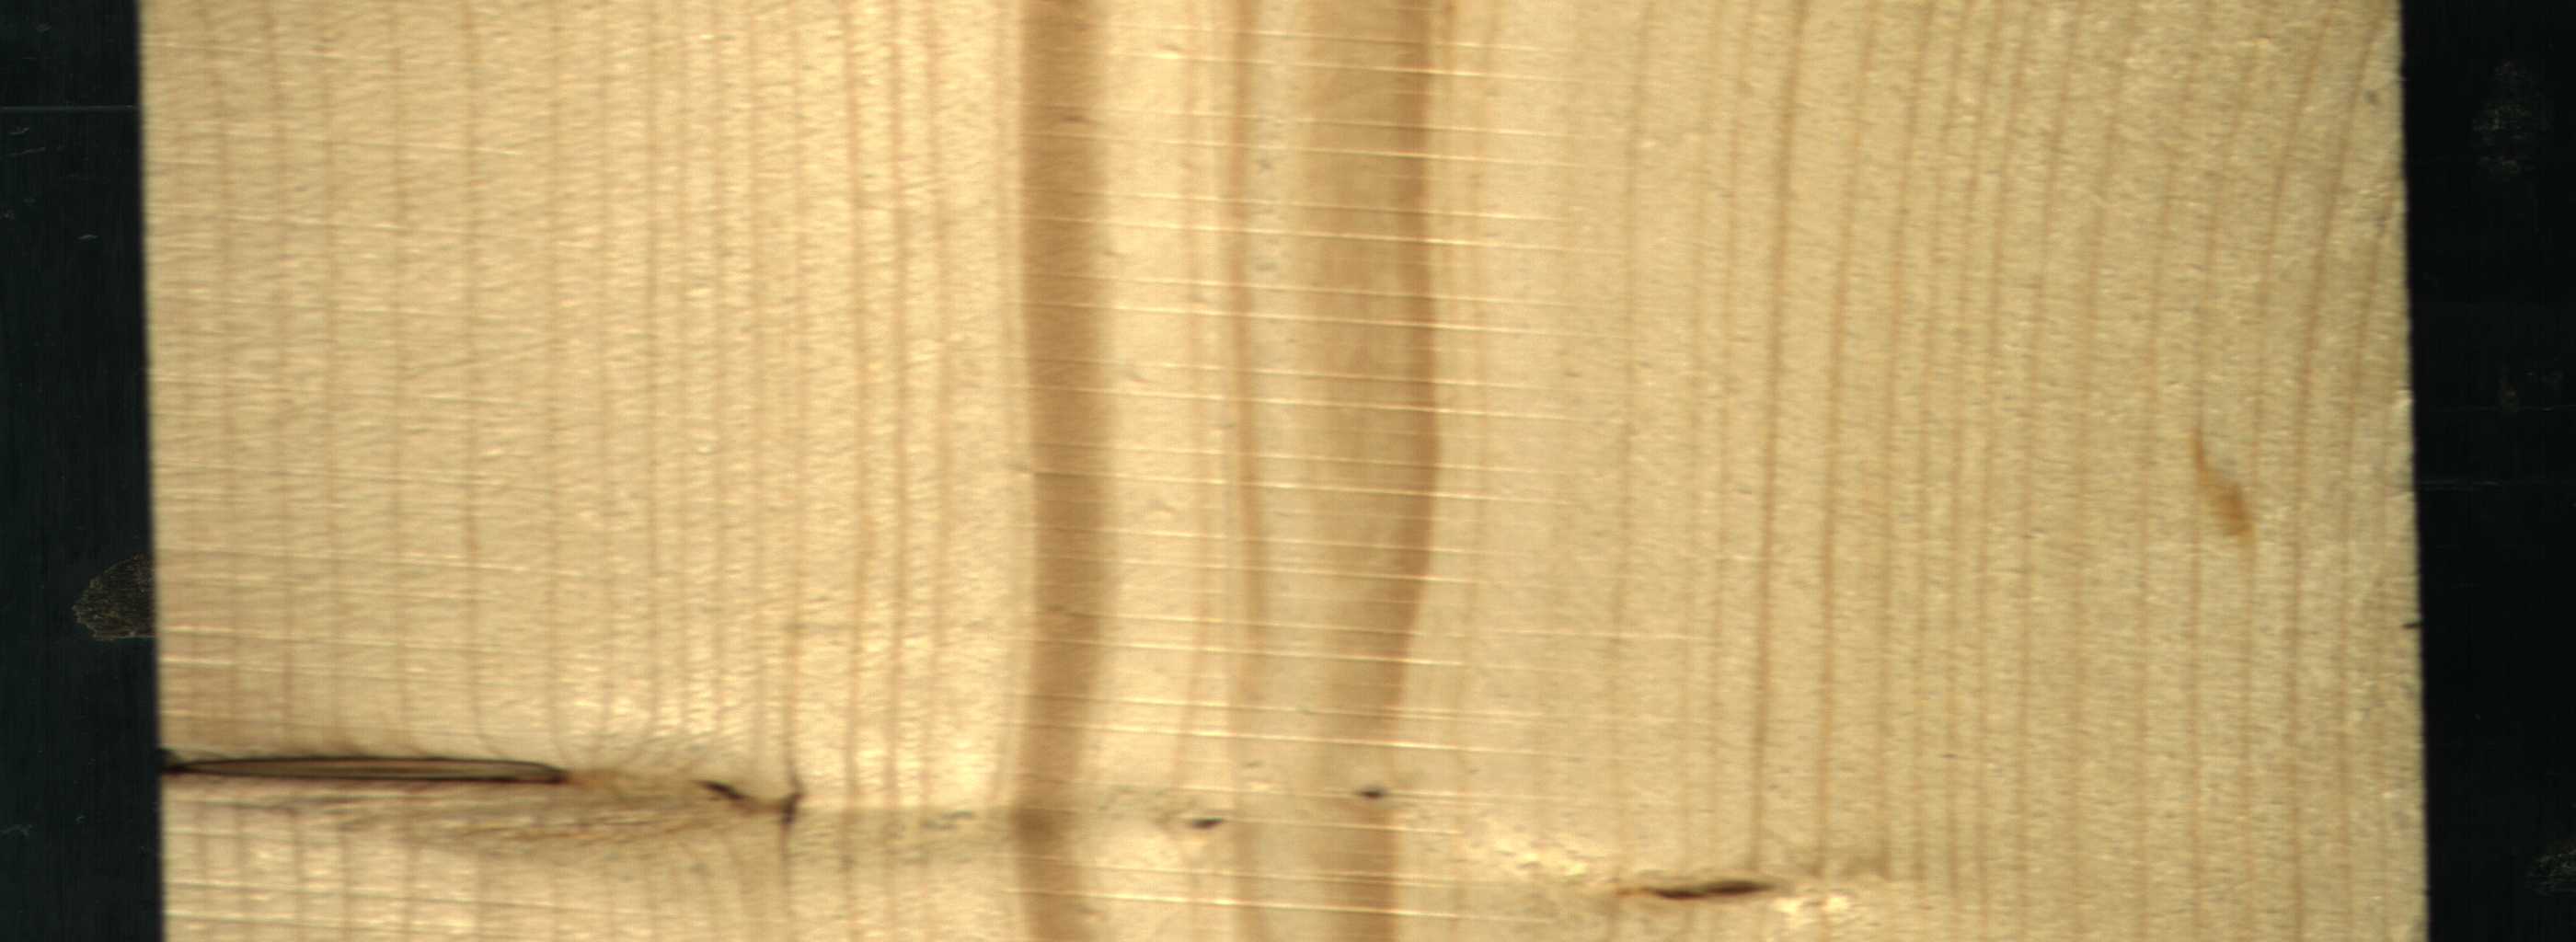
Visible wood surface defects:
resin
Quartzity
Dead_Knot
Dead_Knot